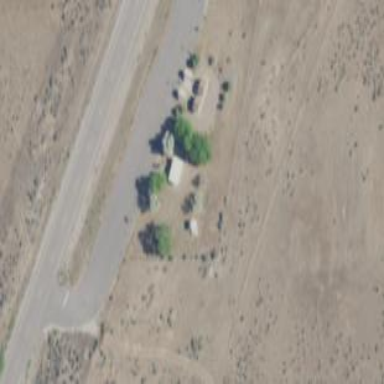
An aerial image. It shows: Rest area on the road.